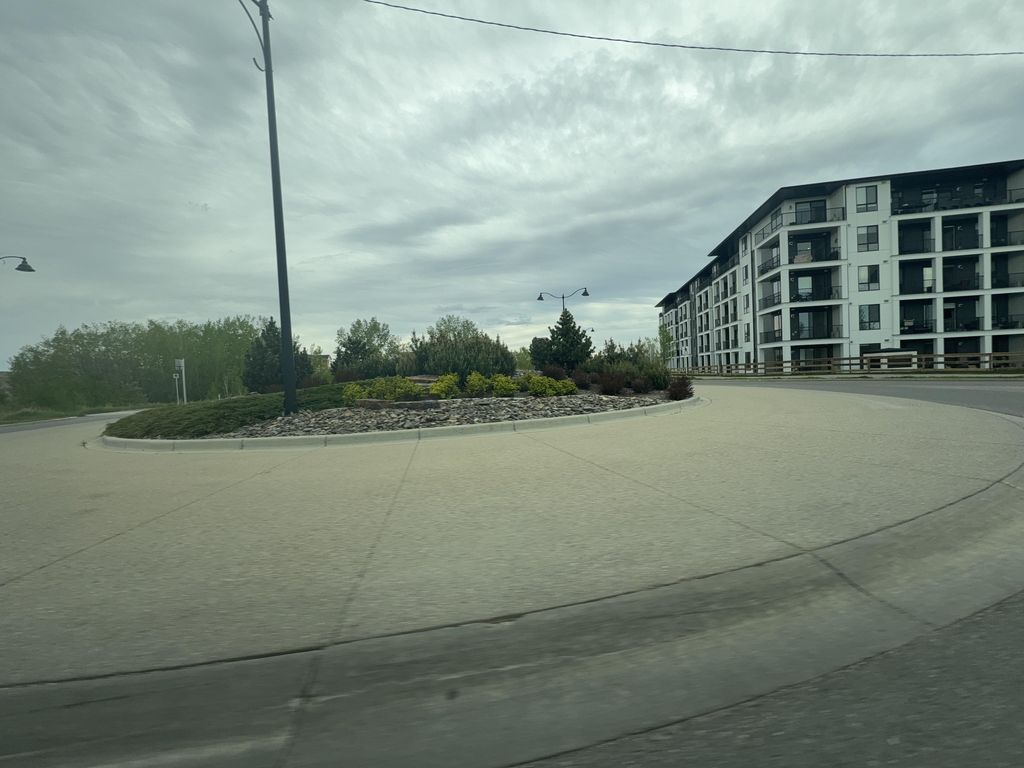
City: calgary